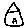
Label: house